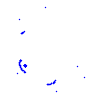
Particle: proton